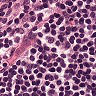
Metastatic tissue present: no